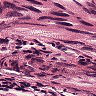
Metastatic tissue present: yes